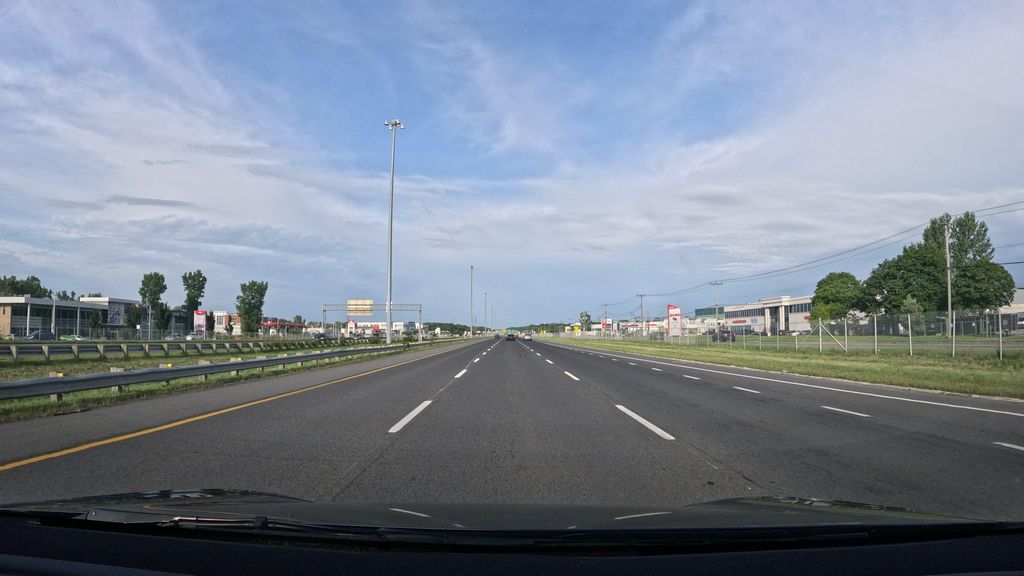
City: montreal